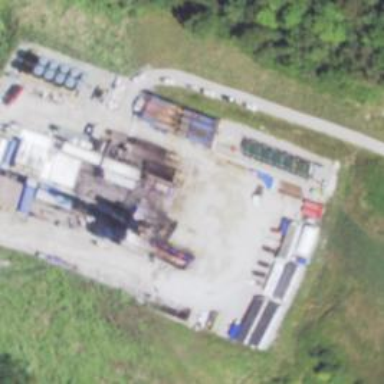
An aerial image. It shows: Petroleum well.